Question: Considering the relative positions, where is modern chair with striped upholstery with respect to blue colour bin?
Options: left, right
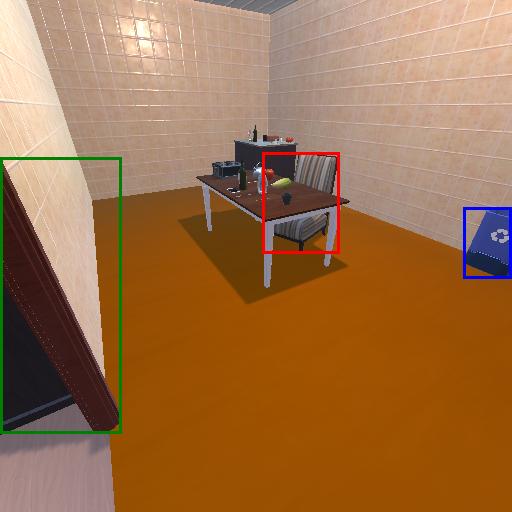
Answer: left